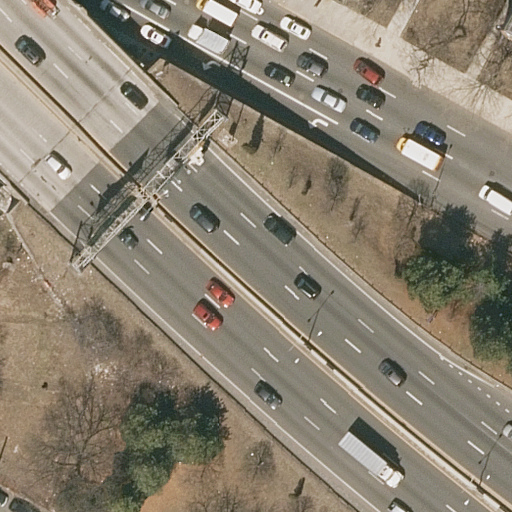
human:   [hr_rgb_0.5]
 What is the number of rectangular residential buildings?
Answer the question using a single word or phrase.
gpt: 0

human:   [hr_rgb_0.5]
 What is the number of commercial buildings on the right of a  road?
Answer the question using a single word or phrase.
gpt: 0

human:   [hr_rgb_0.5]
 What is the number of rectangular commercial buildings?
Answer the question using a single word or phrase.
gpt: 0

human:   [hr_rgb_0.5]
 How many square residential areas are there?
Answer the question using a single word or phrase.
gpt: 0

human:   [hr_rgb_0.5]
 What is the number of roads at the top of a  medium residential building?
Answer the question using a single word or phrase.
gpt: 0

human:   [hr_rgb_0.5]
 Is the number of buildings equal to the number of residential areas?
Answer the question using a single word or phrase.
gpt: yes

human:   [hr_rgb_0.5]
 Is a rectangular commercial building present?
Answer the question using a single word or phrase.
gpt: no

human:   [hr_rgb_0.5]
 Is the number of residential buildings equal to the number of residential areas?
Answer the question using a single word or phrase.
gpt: yes

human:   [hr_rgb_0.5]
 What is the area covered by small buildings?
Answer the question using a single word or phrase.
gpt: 0m2

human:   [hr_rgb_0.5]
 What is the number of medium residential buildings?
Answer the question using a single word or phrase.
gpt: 0

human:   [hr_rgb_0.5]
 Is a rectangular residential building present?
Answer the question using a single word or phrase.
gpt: no

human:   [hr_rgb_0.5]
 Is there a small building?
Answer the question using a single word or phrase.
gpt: no

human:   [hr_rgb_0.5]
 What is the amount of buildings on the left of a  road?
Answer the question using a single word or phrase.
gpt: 0

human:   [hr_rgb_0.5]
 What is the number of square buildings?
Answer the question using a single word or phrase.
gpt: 0

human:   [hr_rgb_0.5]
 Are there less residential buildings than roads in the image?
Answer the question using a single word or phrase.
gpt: yes

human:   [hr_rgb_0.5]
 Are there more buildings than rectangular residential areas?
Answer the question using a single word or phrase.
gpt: no

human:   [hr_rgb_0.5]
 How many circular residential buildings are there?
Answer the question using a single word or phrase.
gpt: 0

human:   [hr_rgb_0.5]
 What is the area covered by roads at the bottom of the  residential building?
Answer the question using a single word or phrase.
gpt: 0m2

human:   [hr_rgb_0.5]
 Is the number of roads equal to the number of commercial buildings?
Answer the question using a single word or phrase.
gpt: no

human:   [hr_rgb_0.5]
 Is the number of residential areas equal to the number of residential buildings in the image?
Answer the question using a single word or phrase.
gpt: yes

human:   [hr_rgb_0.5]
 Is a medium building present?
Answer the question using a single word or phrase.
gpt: no

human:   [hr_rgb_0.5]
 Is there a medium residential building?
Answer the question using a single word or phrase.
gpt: no

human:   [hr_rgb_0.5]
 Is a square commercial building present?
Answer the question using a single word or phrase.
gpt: no

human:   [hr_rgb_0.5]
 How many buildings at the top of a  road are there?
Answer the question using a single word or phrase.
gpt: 1

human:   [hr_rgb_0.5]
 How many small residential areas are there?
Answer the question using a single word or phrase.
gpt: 0

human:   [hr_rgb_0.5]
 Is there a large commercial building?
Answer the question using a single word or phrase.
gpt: no

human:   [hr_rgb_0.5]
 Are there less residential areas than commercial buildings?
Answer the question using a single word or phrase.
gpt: no

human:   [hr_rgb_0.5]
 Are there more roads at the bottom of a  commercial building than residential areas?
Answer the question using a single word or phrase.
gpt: no

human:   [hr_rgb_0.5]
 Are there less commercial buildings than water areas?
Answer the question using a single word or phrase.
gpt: no

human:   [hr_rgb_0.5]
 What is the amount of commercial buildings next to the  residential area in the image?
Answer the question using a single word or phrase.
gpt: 0

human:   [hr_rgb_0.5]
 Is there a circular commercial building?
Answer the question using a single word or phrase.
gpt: no

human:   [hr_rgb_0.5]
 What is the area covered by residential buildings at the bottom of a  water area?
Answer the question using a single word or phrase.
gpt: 0m2

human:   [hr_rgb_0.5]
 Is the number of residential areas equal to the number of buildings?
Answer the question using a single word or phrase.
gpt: yes

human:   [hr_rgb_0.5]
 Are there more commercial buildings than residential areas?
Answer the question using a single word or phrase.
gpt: no

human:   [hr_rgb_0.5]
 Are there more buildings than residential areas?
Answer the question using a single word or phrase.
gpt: no

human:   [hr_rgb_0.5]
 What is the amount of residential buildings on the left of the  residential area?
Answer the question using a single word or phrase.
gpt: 1